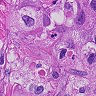
Metastatic tissue present: yes